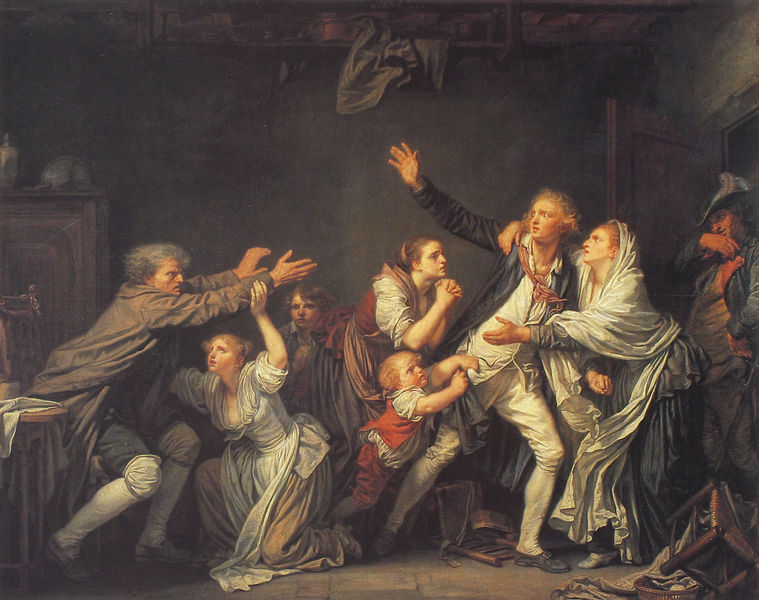
Titel: Der väterliche Fluch -oder- Der verlorene Sohn
Künstler: Jean-Baptiste Greuze
Institution: Paris, Musée du Louvre
Schlagwörter: blau, dunkel, gemälde, gruppe, kampf, mann, schatten, umhang, weiß, frauen, gelb, menschen, mädchen, sitzen, braun, frau, geste, hut, kleider, licht, männer, raum, schwarz, stuhl, szene, tisch, tür, zimmer, ölbild, rot, tuch, malerei, alt, flasche, gesichter, jacke, regal, arm, arme, entsetzen, halten, stehen, bild, hände, öl, tücher, familie, kind, mutter, paar, personen, vater, traurig, kinder, schrank, jungen, angst, wild, halstuch, wütend, festhalten, eingang, alter, abschied, militär, streit, verhaftung, durcheinander, jacken, knien, soldat, furcht, mäntel, leinwand, helm, beten, gestus, aufklärung, hoffnung, aufregung, zorn, drama, sohn, tragik, gerangel, unordnung, winken, klammern, grimm, schlichten, baufregung, hindern, wehrdinst